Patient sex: M
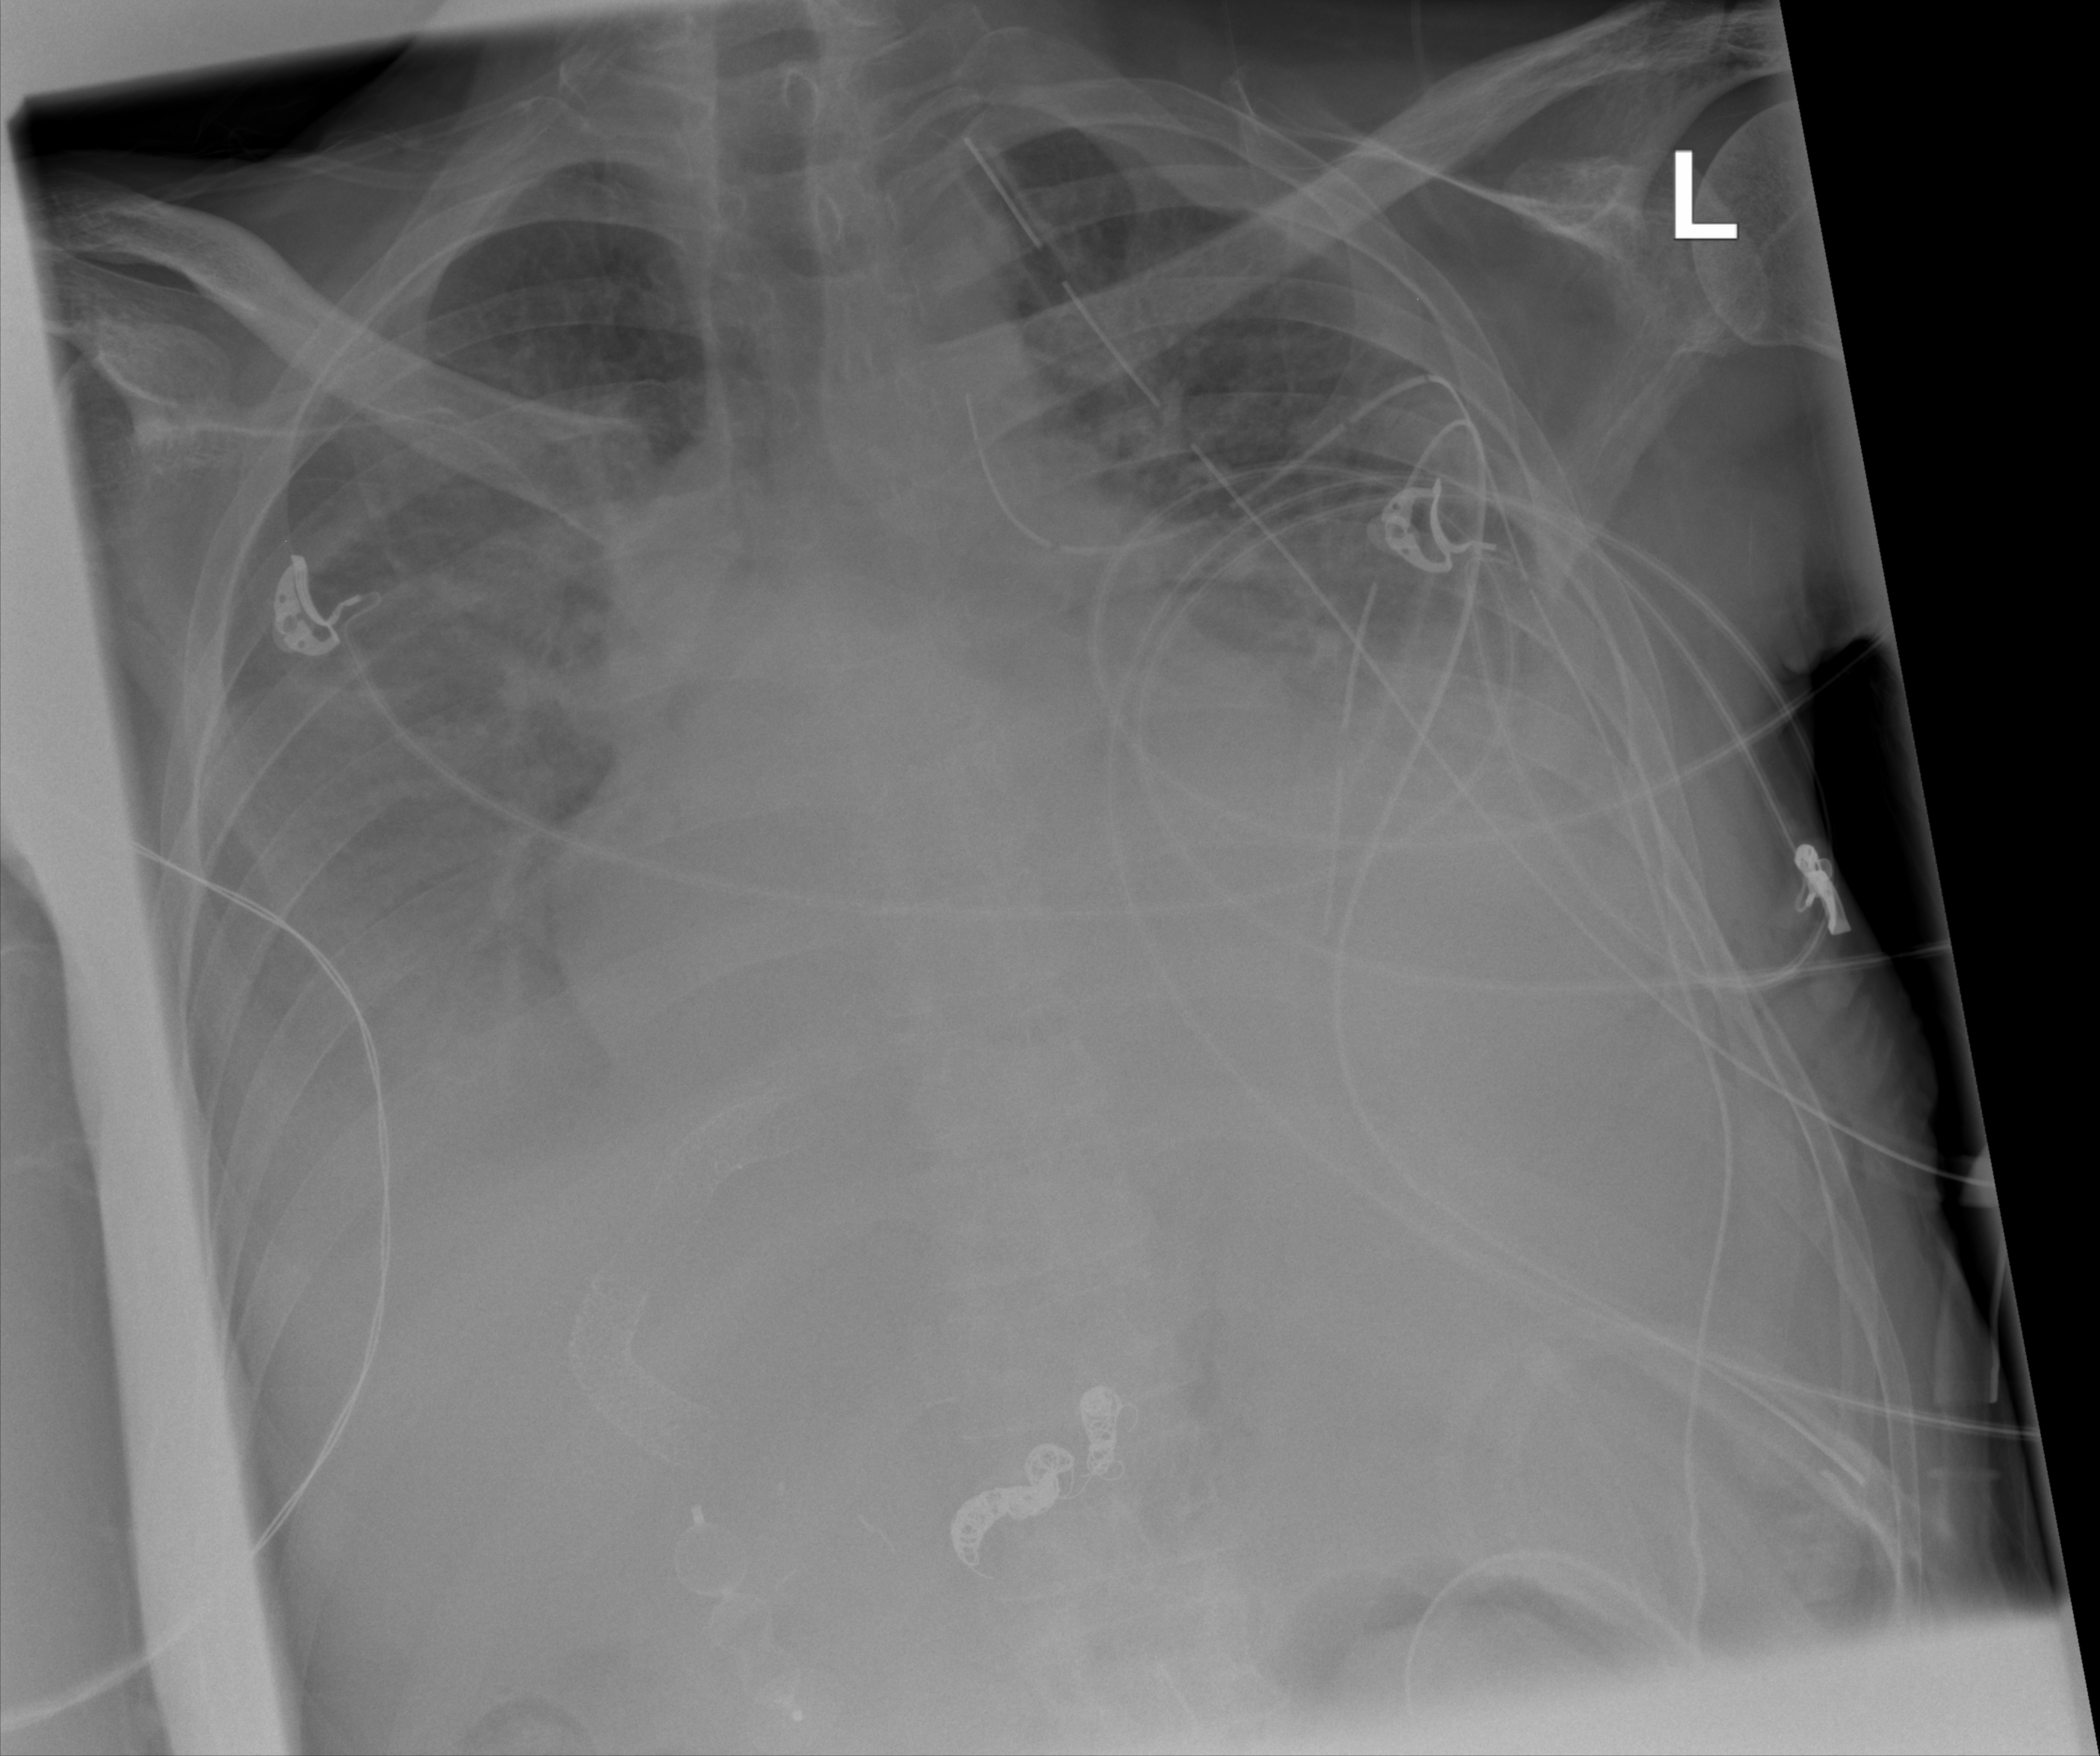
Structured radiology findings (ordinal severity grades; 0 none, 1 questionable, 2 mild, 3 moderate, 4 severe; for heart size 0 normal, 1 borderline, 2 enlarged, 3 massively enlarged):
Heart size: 0
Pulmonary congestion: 0
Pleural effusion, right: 3
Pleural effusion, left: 3
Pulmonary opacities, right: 2
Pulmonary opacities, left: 2
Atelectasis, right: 3
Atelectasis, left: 3